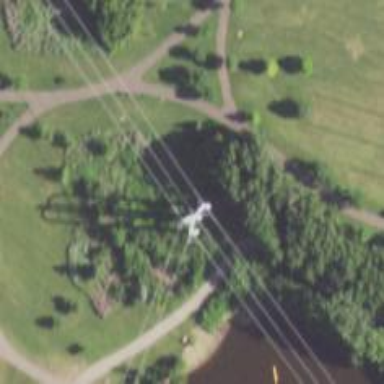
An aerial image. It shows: Power tower.